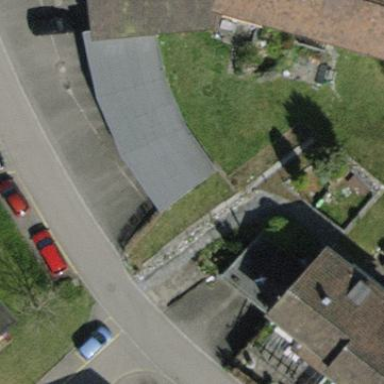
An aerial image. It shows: Flat roofed building.